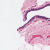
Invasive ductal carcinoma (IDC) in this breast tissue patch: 0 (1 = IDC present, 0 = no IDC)